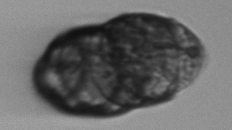
Label: Margalefidinium